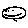
Label: smiley face